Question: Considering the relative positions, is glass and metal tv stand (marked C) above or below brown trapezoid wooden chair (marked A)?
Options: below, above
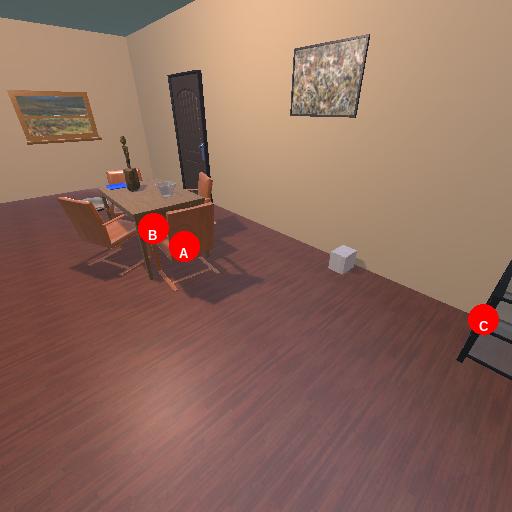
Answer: below